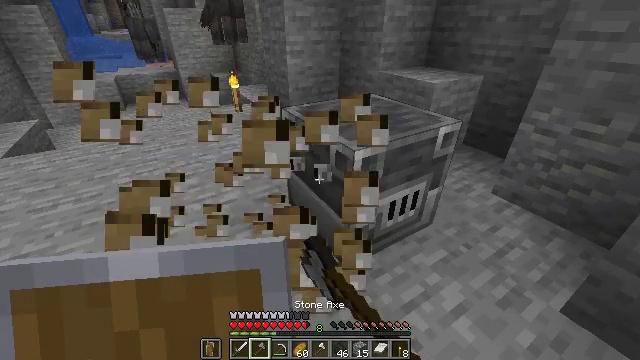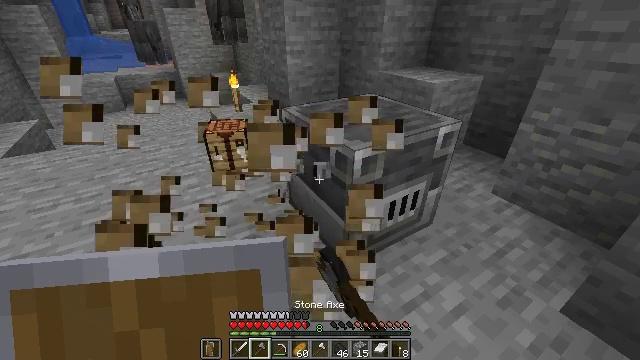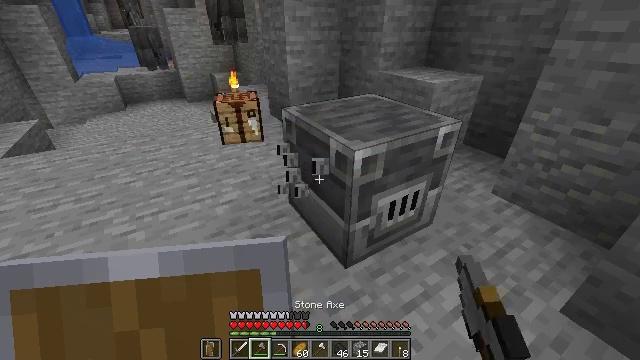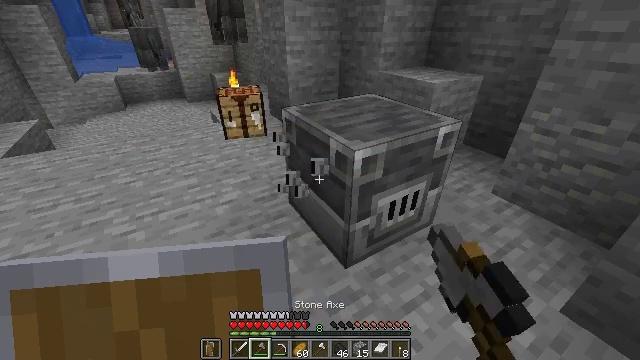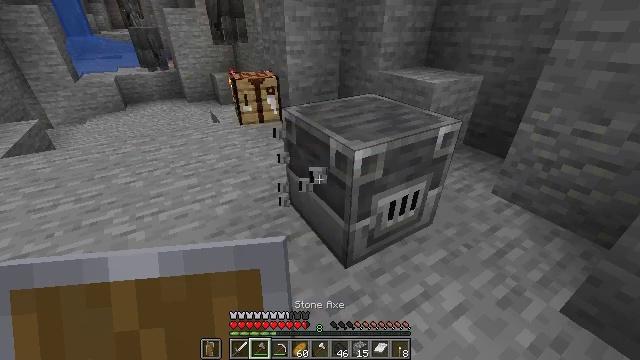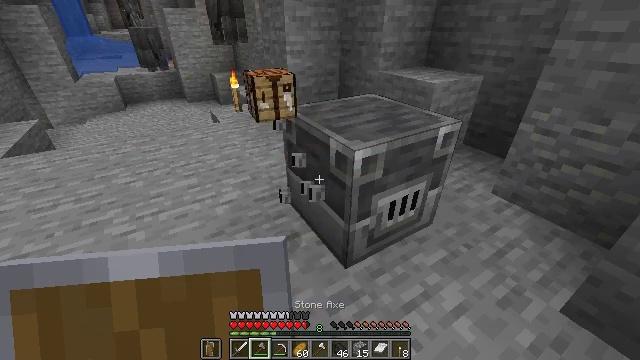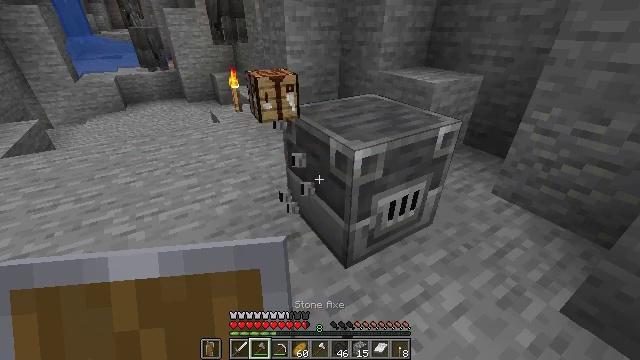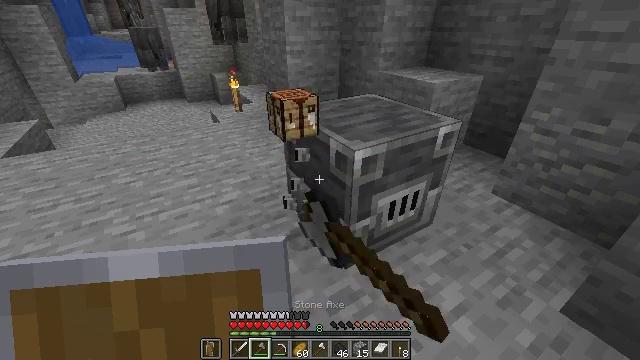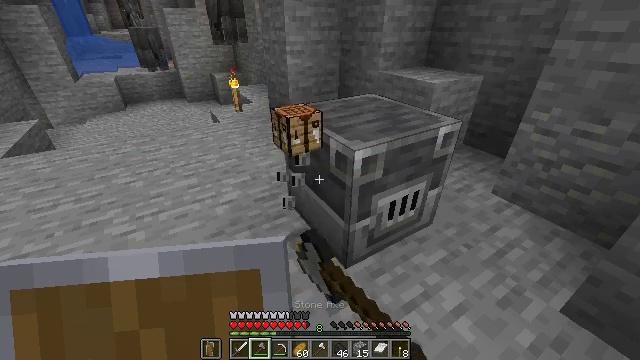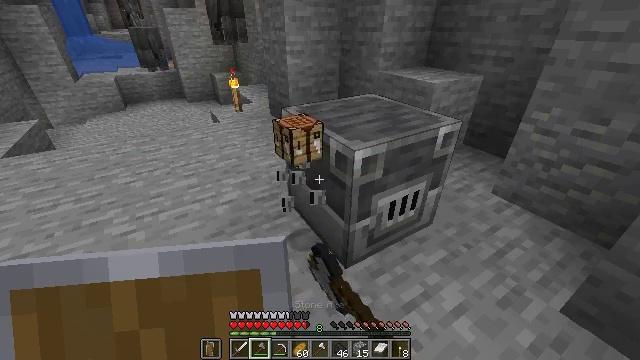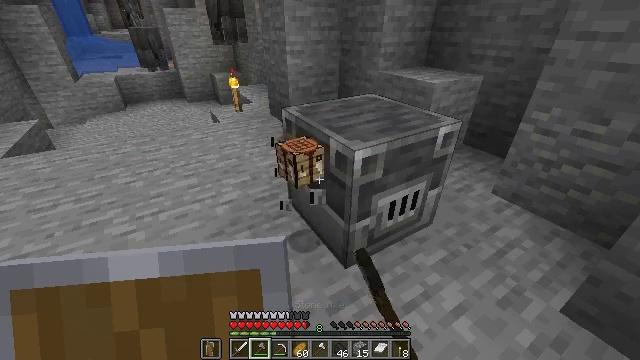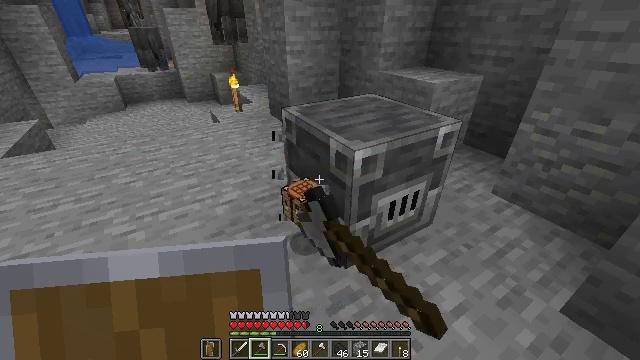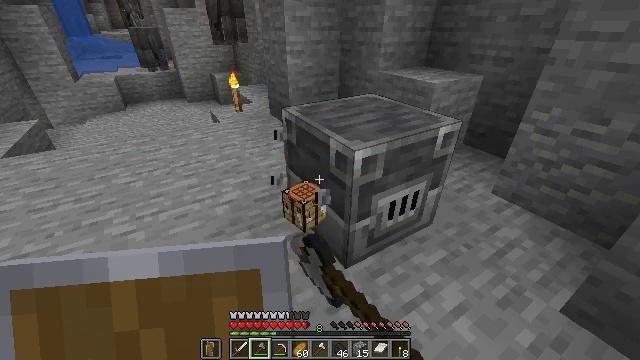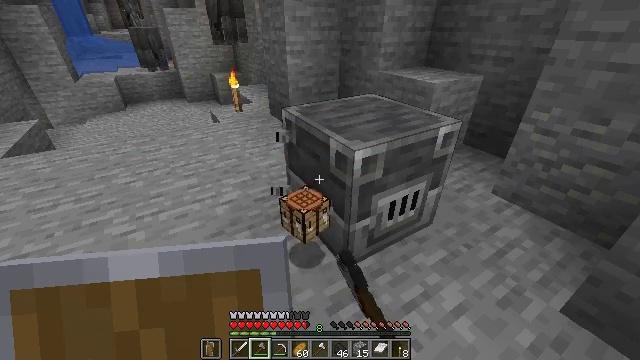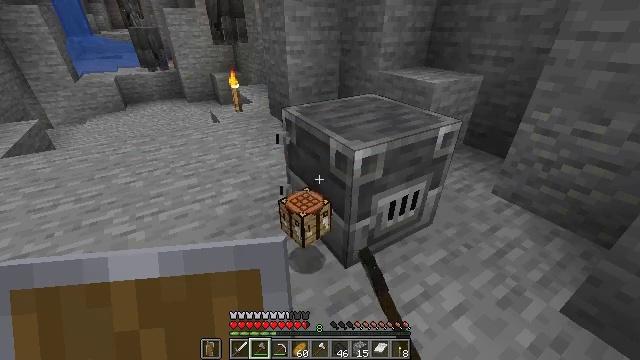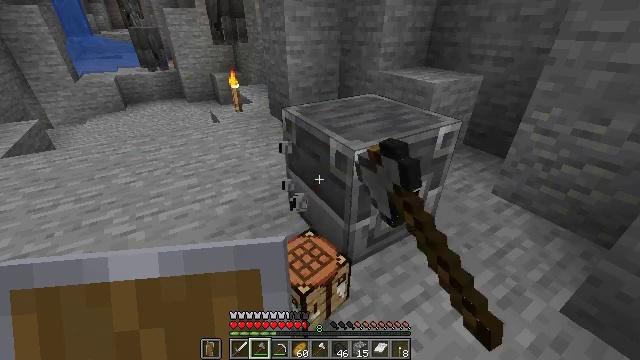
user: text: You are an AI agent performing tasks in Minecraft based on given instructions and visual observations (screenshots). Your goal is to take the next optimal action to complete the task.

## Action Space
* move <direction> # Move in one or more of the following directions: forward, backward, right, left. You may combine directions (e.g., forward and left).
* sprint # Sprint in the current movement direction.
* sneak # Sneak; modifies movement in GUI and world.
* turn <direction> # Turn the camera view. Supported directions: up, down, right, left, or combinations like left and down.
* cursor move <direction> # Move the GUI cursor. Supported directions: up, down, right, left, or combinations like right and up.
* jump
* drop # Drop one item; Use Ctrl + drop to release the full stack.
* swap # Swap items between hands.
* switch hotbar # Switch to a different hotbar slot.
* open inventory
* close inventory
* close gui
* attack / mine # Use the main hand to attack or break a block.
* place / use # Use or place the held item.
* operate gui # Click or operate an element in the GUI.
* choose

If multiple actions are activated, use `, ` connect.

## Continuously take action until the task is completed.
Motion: motion action
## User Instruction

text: Break the blast furnace block.
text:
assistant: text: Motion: attack / mine
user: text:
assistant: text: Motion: attack / mine
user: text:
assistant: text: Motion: attack / mine
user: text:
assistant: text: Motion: attack / mine
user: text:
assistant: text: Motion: attack / mine
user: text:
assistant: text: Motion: attack / mine
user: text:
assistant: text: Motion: attack / mine
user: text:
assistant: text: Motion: attack / mine
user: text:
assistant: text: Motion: attack / mine
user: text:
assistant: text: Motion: attack / mine
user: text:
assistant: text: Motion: attack / mine
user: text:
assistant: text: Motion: attack / mine
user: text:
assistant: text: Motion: attack / mine
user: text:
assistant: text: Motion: attack / mine
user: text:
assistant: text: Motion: attack / mine
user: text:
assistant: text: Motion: attack / mine
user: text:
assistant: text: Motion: attack / mine
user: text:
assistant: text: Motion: no_op
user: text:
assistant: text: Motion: no_op
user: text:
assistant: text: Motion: no_op
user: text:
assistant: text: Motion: no_op
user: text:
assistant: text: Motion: no_op
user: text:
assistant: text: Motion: turn right and down
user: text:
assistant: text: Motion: turn right and down, switch to hotbar 3
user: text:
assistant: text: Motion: turn right and down, switch to hotbar 3
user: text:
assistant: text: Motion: attack / mine
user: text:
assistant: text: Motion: attack / mine
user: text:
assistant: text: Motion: attack / mine
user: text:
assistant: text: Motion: attack / mine
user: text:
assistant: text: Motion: turn left, attack / mine